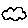
Label: cloud